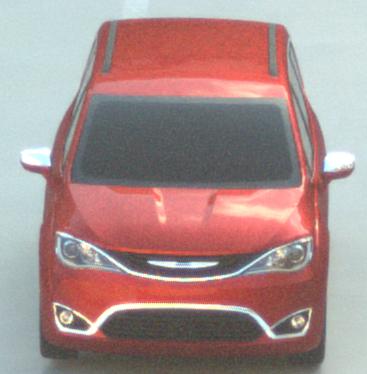
Make: Chrysler
Model: Pacifica
Detailed model: -
Model produced from: 2016
Model produced until: 2020
Doors: 5
Color: red
Road condition: wet road
Daytime: sunrise or sunset
Contrast: low contrast